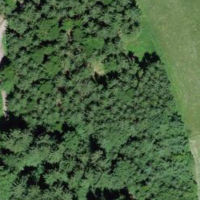
EUNIS habitat code: 43
Species observed at this site:
Cichorium intybus